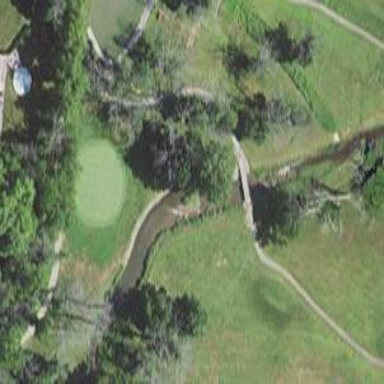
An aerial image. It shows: Path bridge with view of golf course.